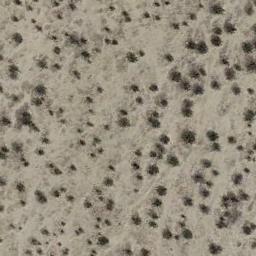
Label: chaparral